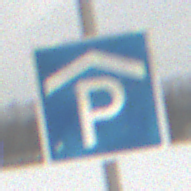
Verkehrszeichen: Parkhaus
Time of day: MorningAfternoon
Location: Outdoor (Nature)
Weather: Overcast
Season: Winter
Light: Natural